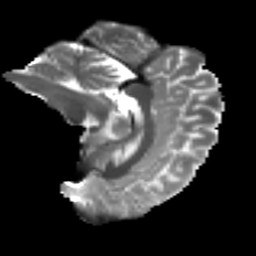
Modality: T2w
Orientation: sagittal
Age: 26
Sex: male
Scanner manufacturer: ge
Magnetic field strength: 3 T
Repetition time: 7.8 s
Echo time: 0.0608 s